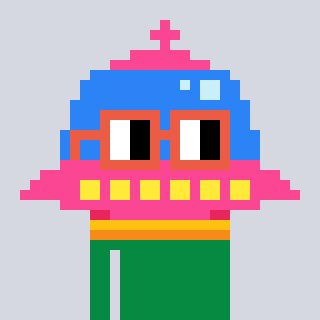
a pixel art character with square orange glasses, a ufo-shaped head and a green-colored body on a cool background